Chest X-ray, PA view. Patient: 22 years old, sex F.
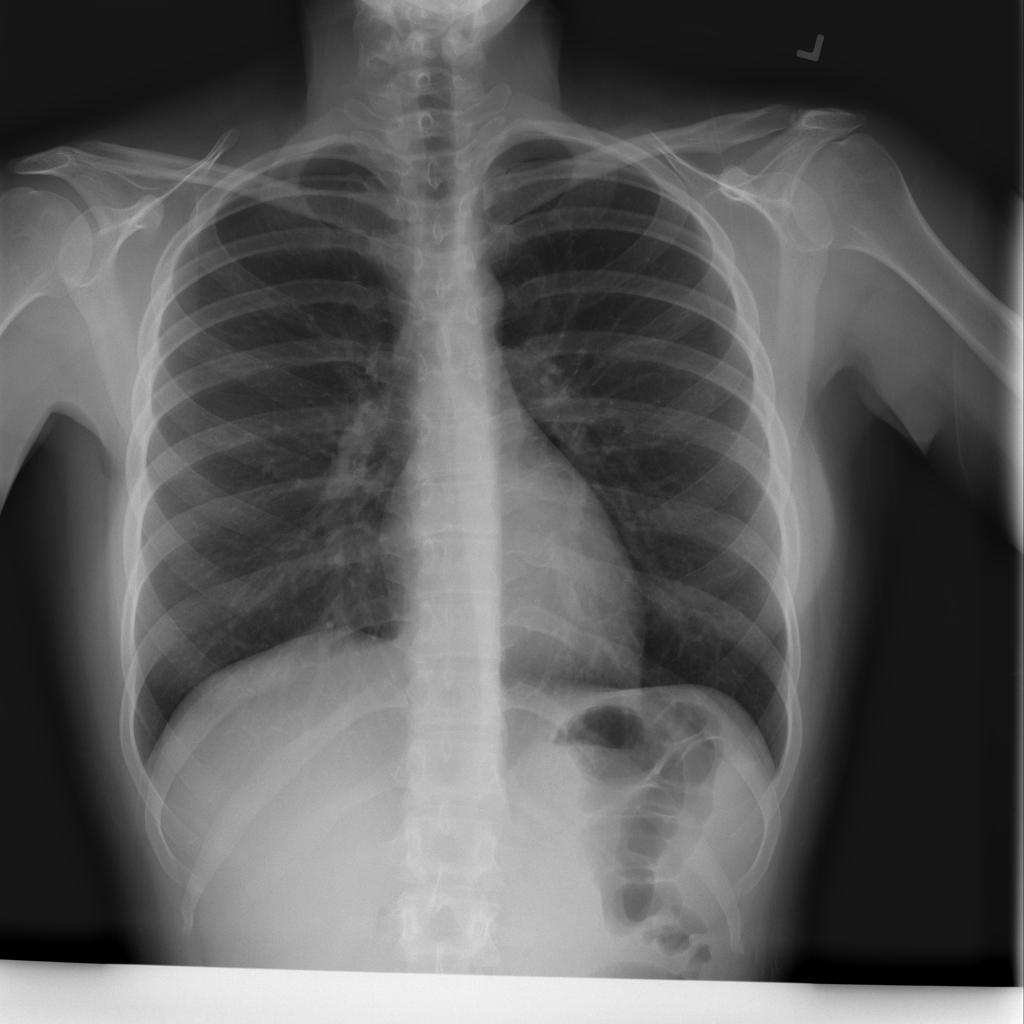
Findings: No Finding